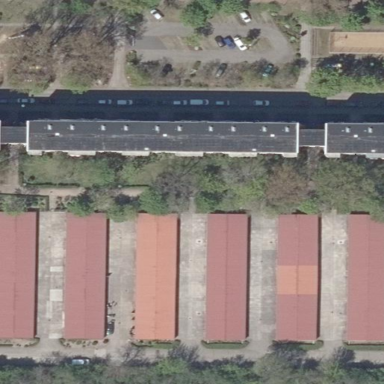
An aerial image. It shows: Garages as the designated land use.